Field crop: maize
Growth stage: 2
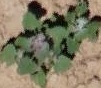
Species: chenopodium